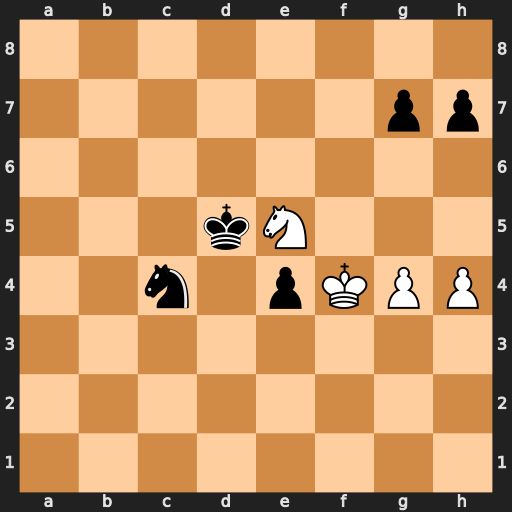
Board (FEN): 8/6pp/8/3kN3/2n1pKPP/8/8/8
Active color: w
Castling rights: -
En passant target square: -
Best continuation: Nxc4 Kxc4 Kxe4 Kc5 Ke5